Interaction volume radius: 5 \u00c5
Interaction volume height: 10 \u00c5
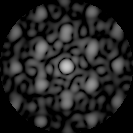
Disorder parameter: 0.4525